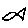
Label: fish